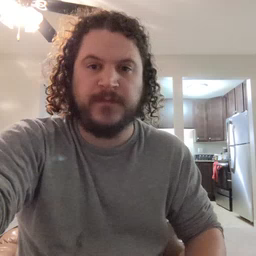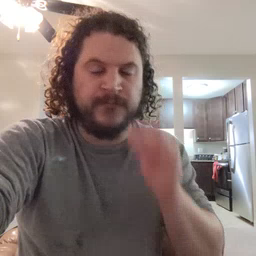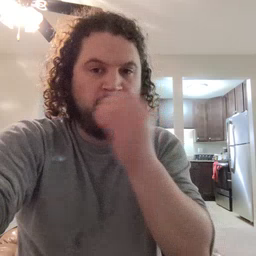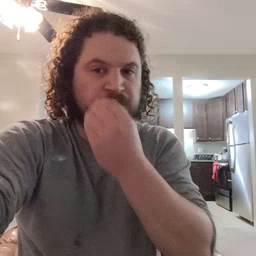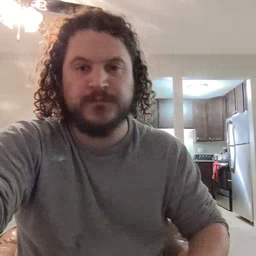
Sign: flower